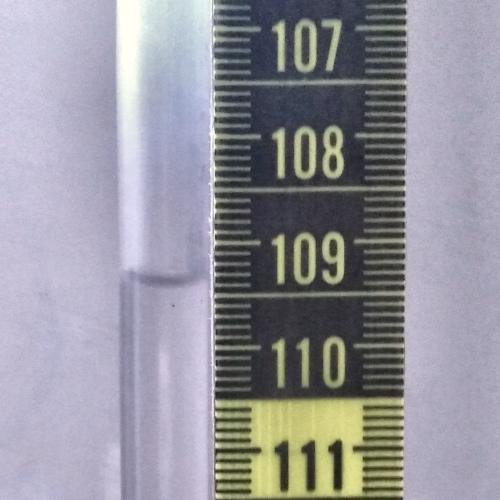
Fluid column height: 109.3 cm